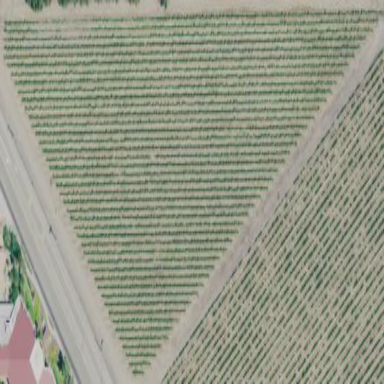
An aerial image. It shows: Vineyard where grapes are grown.